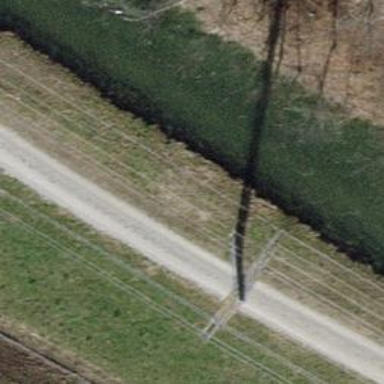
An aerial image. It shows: Power tower.